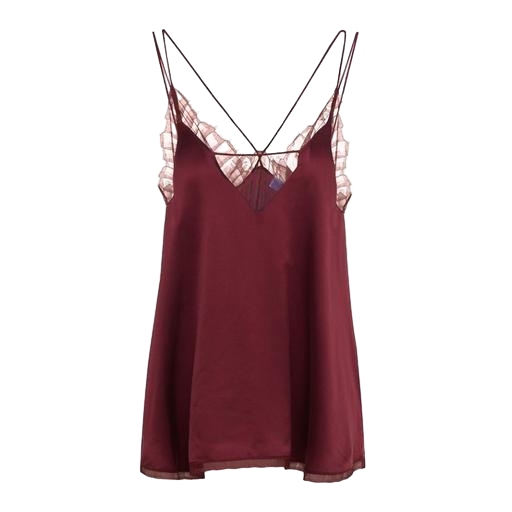
multicolor vila brown lace detail cami, red ee chloe top lace, camisole top, white background